Interaction volume radius: 10 \u00c5
Interaction volume height: 50 \u00c5
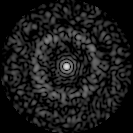
Disorder parameter: 0.8297